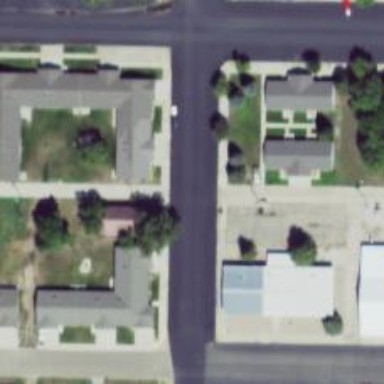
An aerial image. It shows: Alley classified as service road.